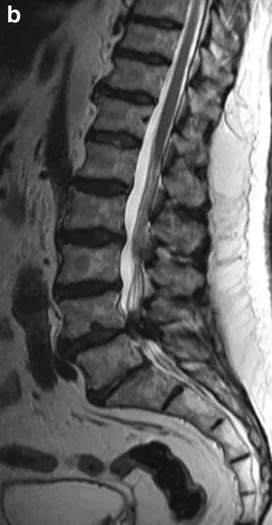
T2-weighted.
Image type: radiology (mri)